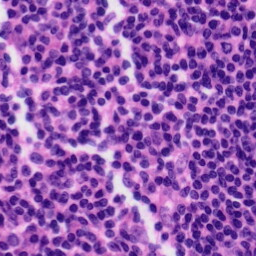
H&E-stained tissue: Tonsil